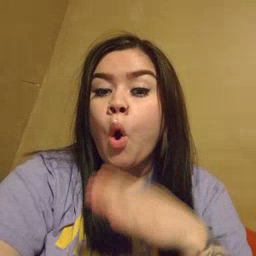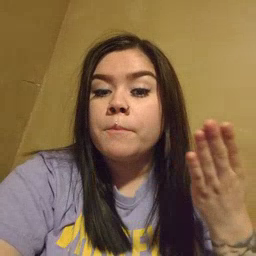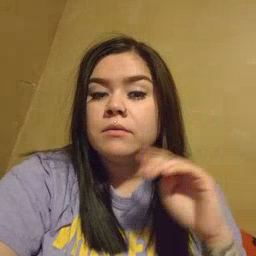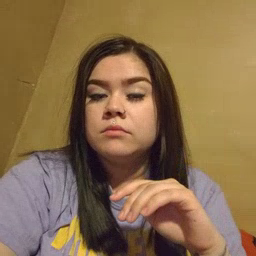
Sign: open